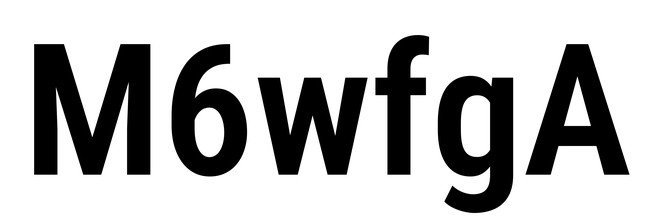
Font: Roboto_Condensed_SemiBold